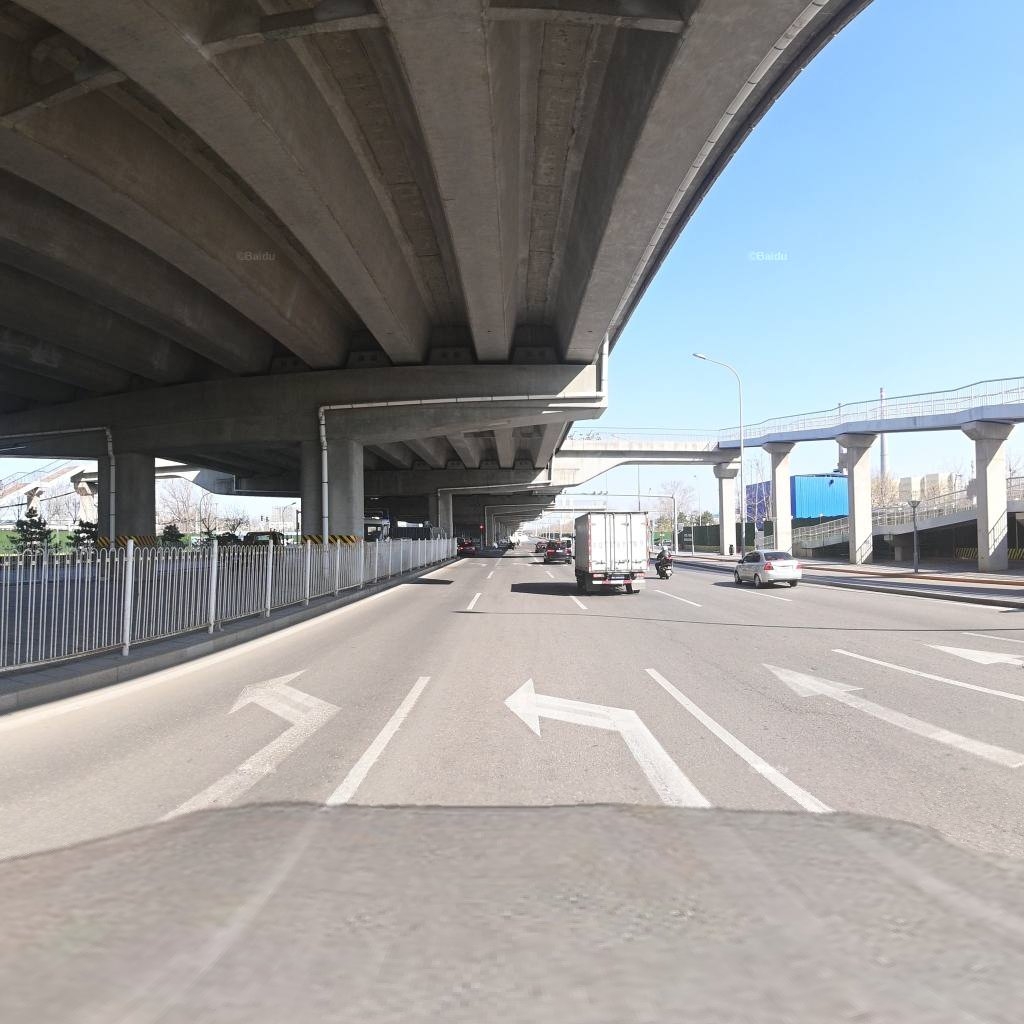
Region: Chaoyang
Road damage annotations: longitudinal crack